Field crop: maize
Growth stage: 2
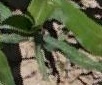
Species: maize